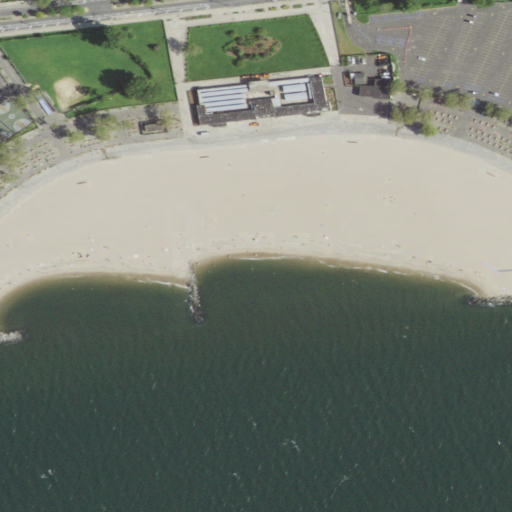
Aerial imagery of beach in New York named Manhattan Beach containing open water, barren land, medium intensity development, high intensity development, low intensity development, herbaceous wetlands, and open development